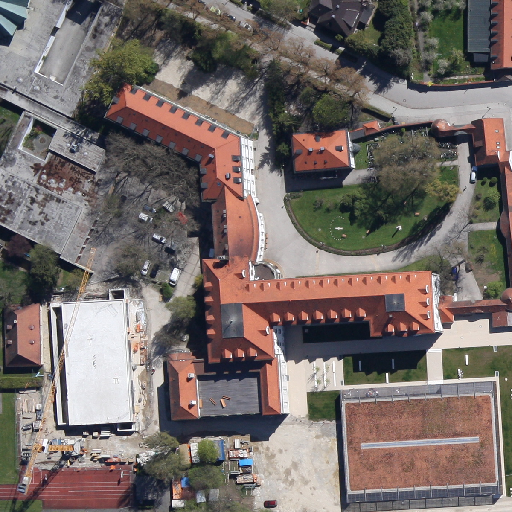
Referring expression: van in the parking area